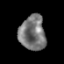
Tissue: prostate
Cell type: T cells
Senescence score: 0.7676
Nuclear area (px): 889
Mean DAPI intensity: 120.066